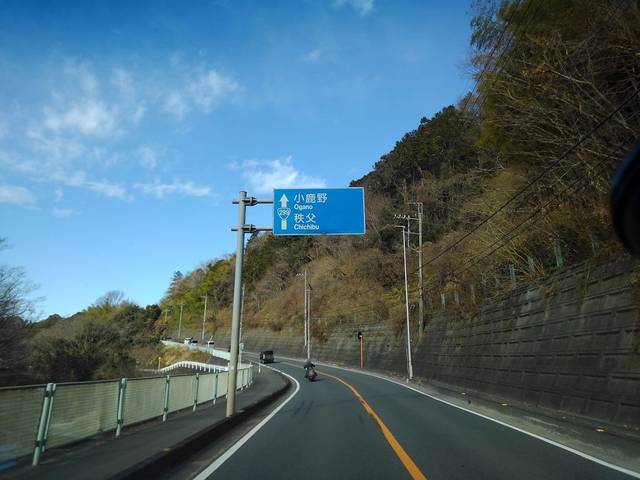
Region: Japan
Coordinates: 35.881, 139.29